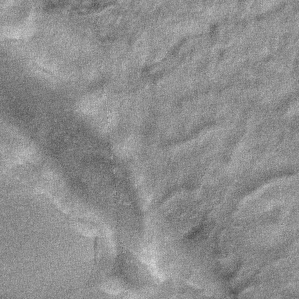
Label: frost